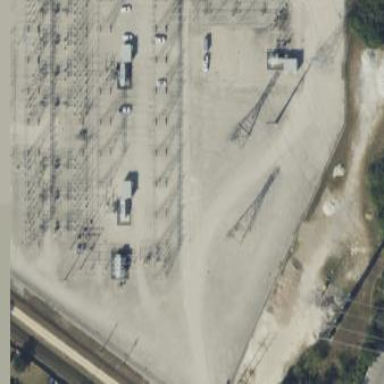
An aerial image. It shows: Transmission substation.